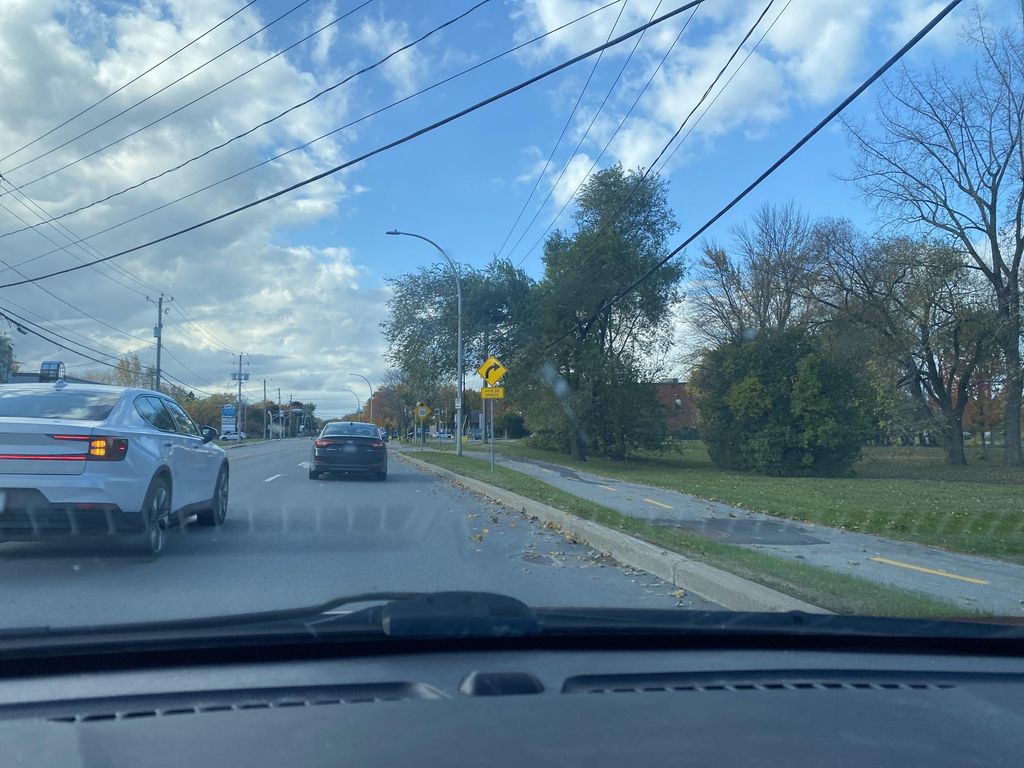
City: montreal